Question: I have created an application for showing an Information Window popup for markers, The application is working fine and the popup is showing correctly but the only solution is that along with the custom Information Window popup when under mouse-over, default popup with html tag is showing like as shown below.
<URL>

Can anyone please tell me some solution for this
My code is as given below
'''
var infowindow = new google.maps.InfoWindow();
function point(name, lat, long) {
var self = this;
self.name = name;
var marker = new google.maps.Marker({
position: new google.maps.LatLng(lat, long),
title: name,
map: map,
draggable: true
});
google.maps.event.addListener(marker, 'mouseover', function () {
infowindow.setContent(marker.title);
infowindow.open(map, marker);
}.bind(this));
google.maps.event.addListener(marker, 'mouseout', function () {
infowindow.close();
}.bind(this));
}
var map = new google.maps.Map(document.getElementById('googleMap'), {
zoom: 5,
center: new google.maps.LatLng(55, 11),
mapTypeId: google.maps.MapTypeId.ROADMAP
});
var viewModel = {
points: ko.observableArray([
new point('<div>Test1<br>Test5</div>', 55, 11),
new point('Test2', 56, 12),
new point('Test3', 57, 13)])
};
function addPoint() {
console.log(viewModel.points().length);
for (var i = 0; i < viewModel.points().length; i++)
{
console.log(i);
console.log(viewModel.points().marker.title);
}
viewModel.points.push(new point('a', 58, 14));
}
ko.applyBindings(viewModel);
'''
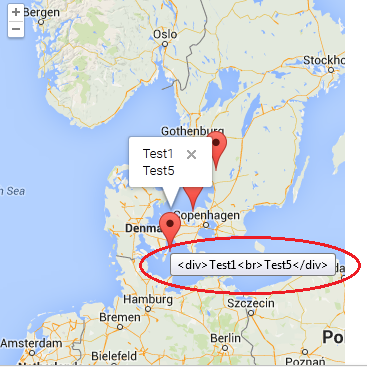
Answer: You could manually remove the element 'title' attribute on 'mouseover'.
Try changing
'''
google.maps.event.addListener(marker, 'mouseover', function () {
'''
To
'''
google.maps.event.addListener(marker, 'mouseover', function (e) {
e.ya.target.removeAttribute('title');
'''
Also for 'Edge', you need to be change it to:
'''
e.ya.target.parentElement.removeAttribute('title')
'''
## JSFiddle Link (Google Maps API not working)